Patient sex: M
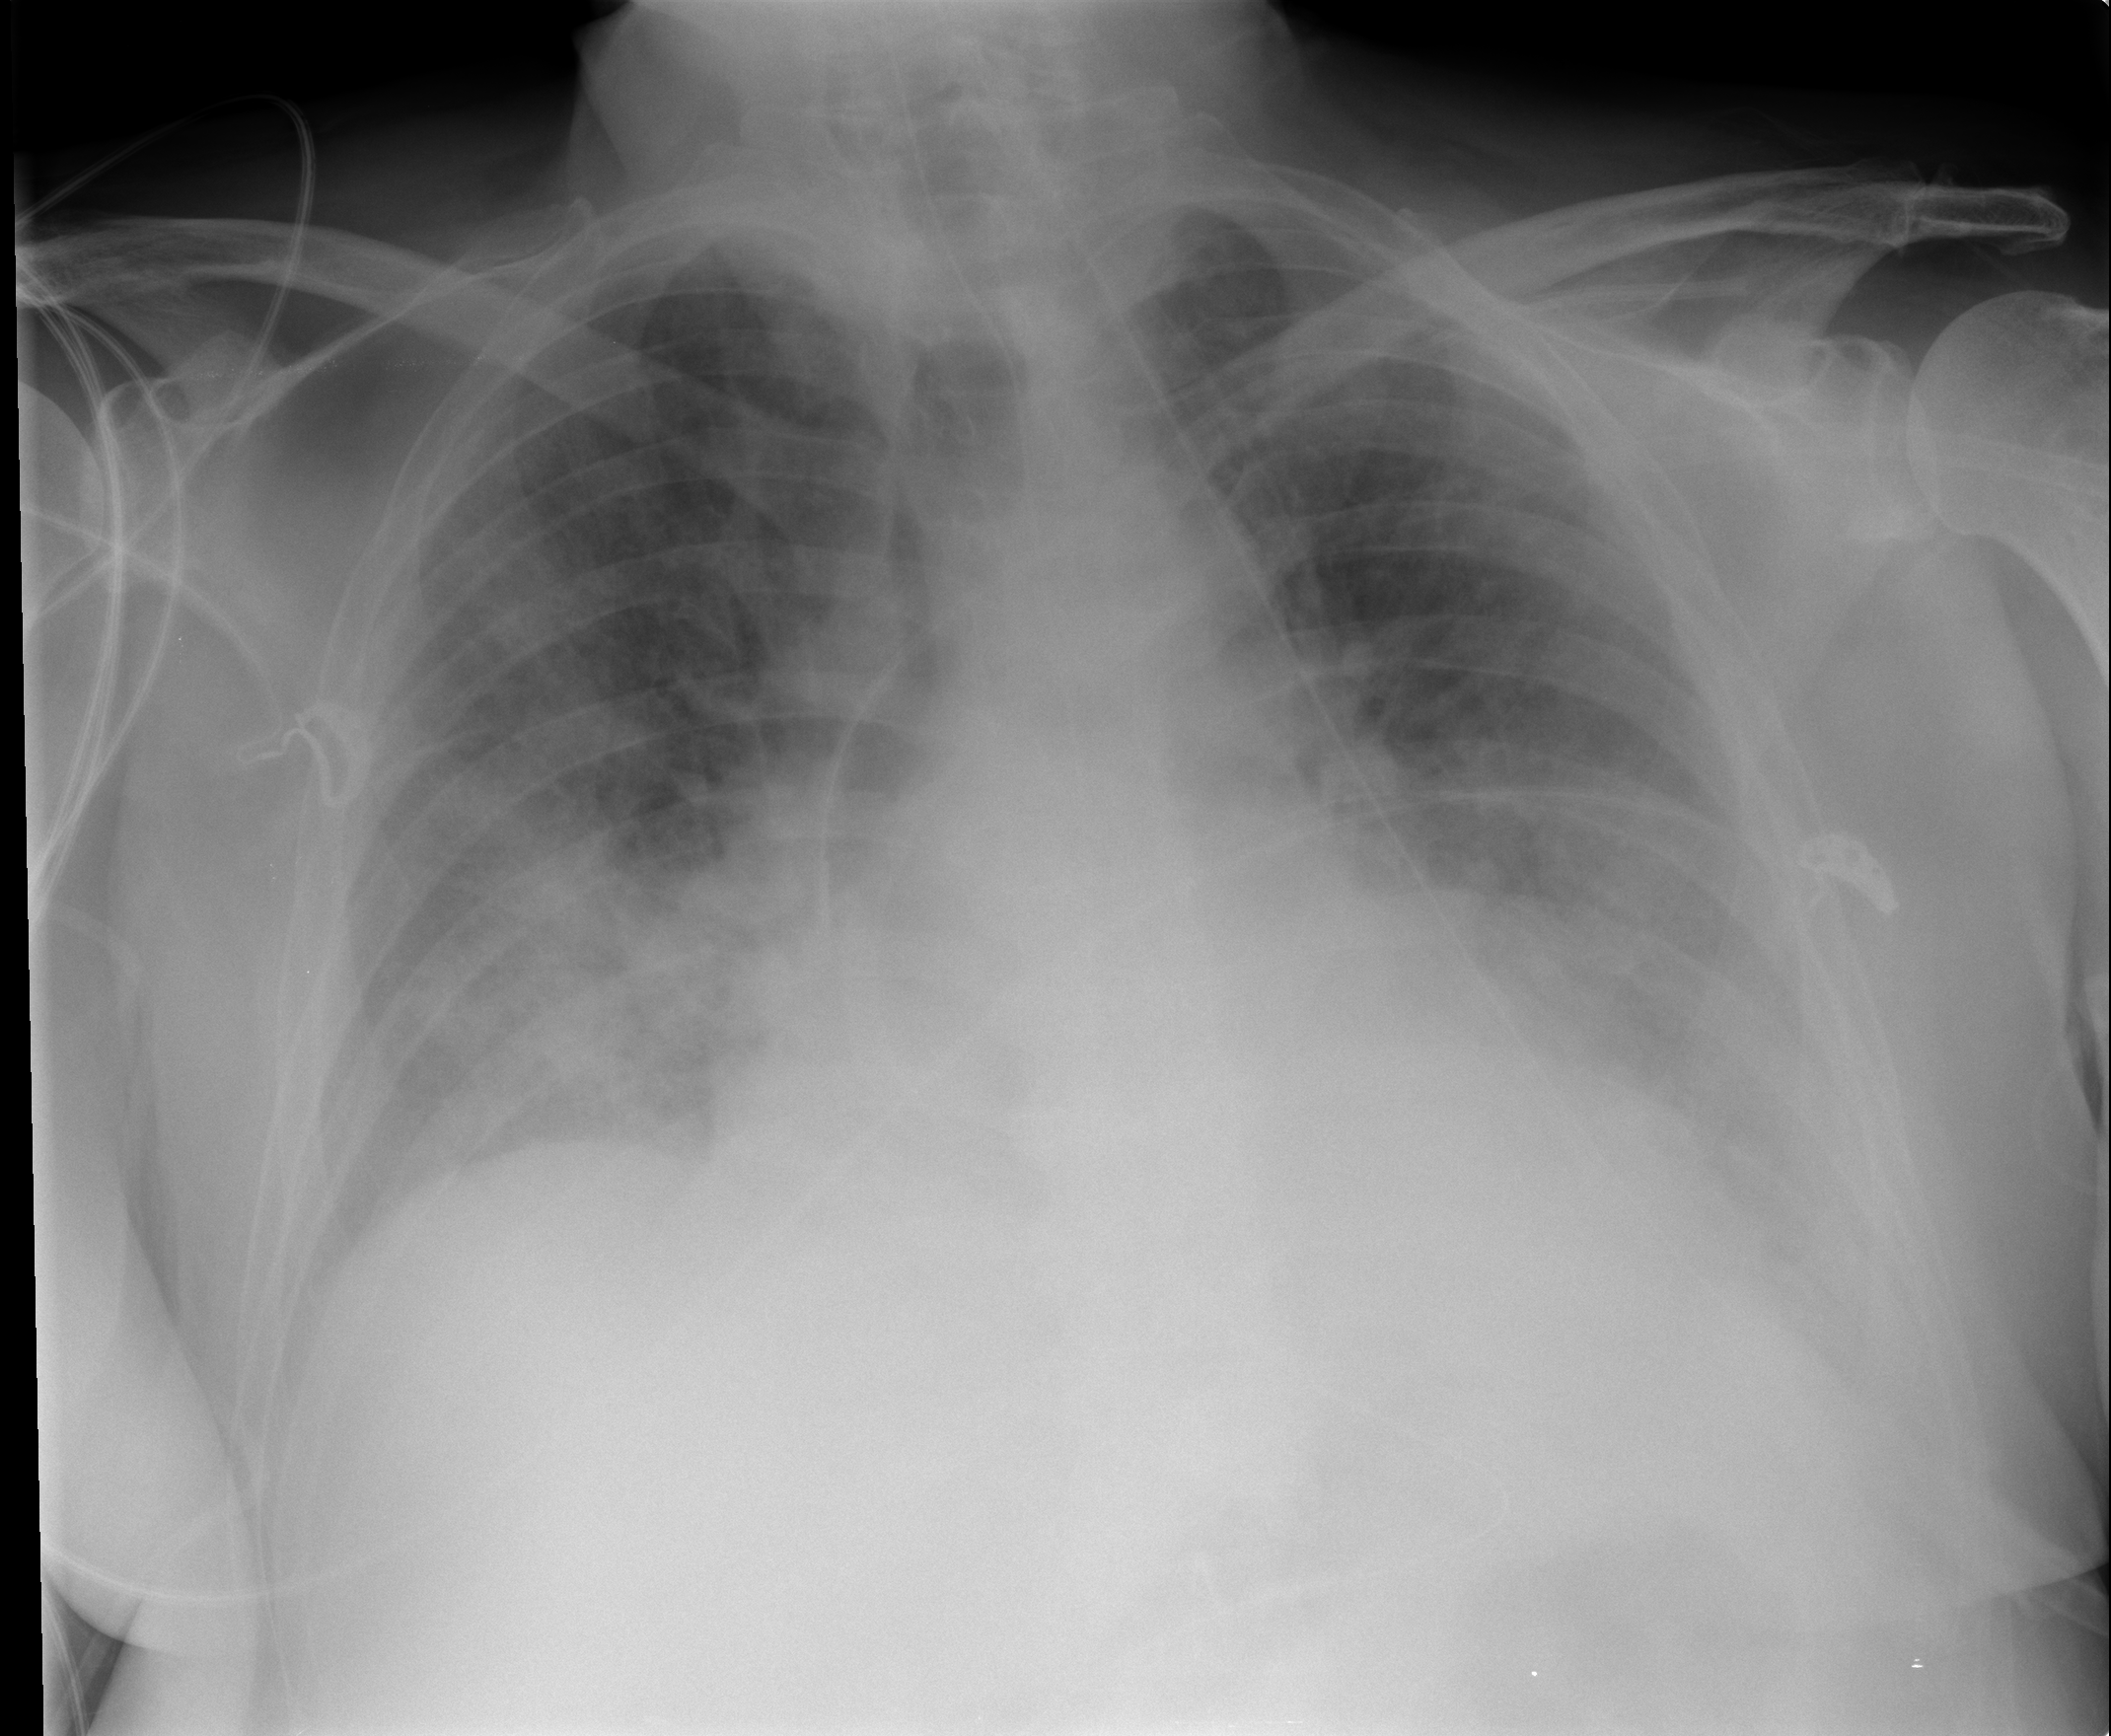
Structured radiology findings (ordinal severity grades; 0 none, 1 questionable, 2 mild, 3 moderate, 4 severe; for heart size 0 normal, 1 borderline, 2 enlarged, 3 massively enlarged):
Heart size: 2
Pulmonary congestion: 2
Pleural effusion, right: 1
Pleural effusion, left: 2
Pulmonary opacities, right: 3
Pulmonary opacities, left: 3
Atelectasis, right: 2
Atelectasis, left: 2